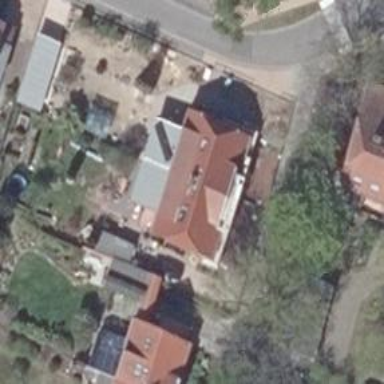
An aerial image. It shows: Half-hipped roof semidetached house.